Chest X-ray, AP view. Patient: 42 years old, sex F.
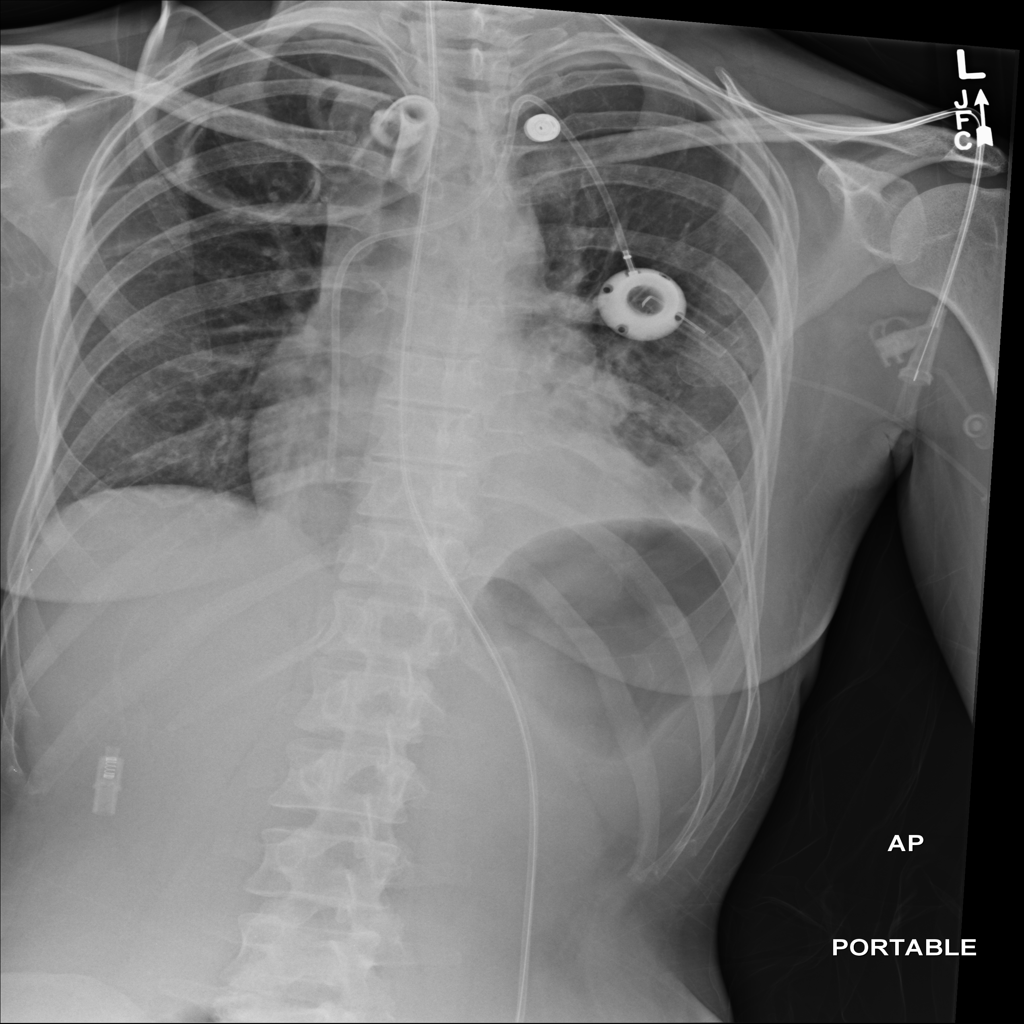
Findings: Atelectasis, Effusion, Infiltration